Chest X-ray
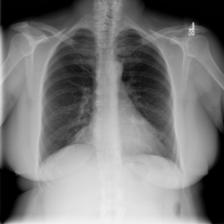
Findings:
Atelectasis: negative
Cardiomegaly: negative
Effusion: negative
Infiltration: negative
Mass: negative
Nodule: negative
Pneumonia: negative
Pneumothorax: negative
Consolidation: negative
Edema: negative
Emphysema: negative
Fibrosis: negative
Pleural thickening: negative
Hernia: negative